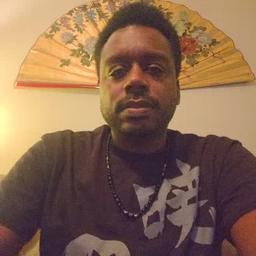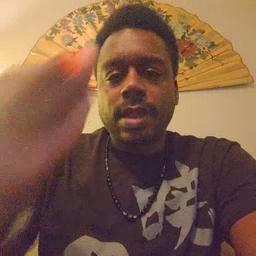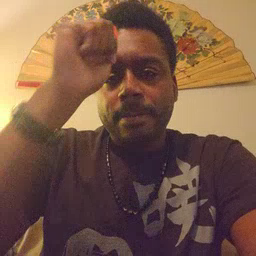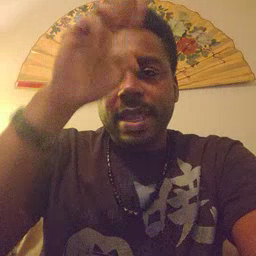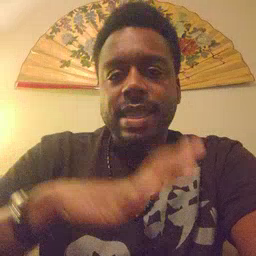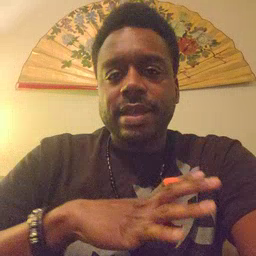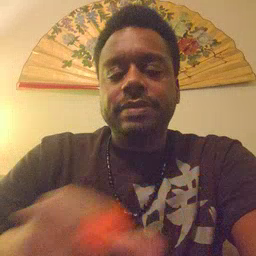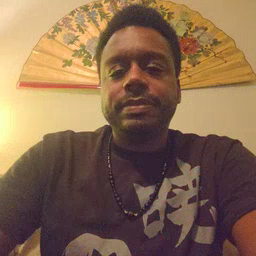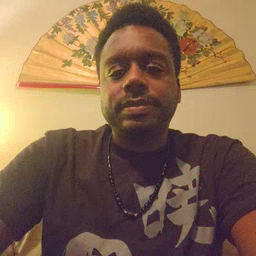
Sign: man